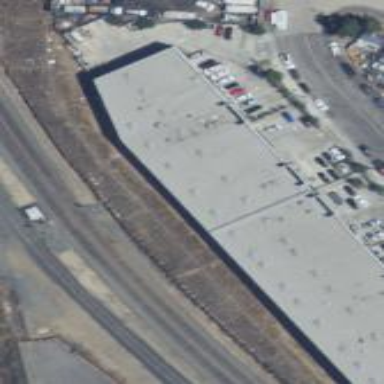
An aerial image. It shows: Warehouse building.